Question: I'm using Visual Studio 2010 to write and debug a small program. The problem is, whenever I start the application through Visual Studio 2010 the process of my application produces page-faults in the range of 100000 per second and that slows down the program by factor 10 or more. When I start the generated executable from the file system no page-faults are generated after the start-up is complete. That happens with the debug and the (all optimizations allowed) release build. No exceptions are getting thrown.
The program itself is compiled around 200kib and when executed holds around 10mib of data with over 4gib of memory available. There are only the main thread and the thread of the logging framework running. The data is loaded once at the start and after that only the results are stored in newly allocated memory and written to the log at the end.
There does not seem to be a lot of disk activity and the Windows Resource Monitor indicates no hard faults, while the Task Manager shows ever increasing numbers. I know that some performance loss is to be expected for using an IDE, but this seems a little bit excessive. Any advice?
Note: I was able to get the count down to about half by cutting down on (de-)allocating new memory.
Process Explorer says:
It seems the debugger is at fault. If I do not attach it, it behaves as expected. Although I'm still wondering why it would provoke such a high amount of page faults, that it slows down all builds considerably.
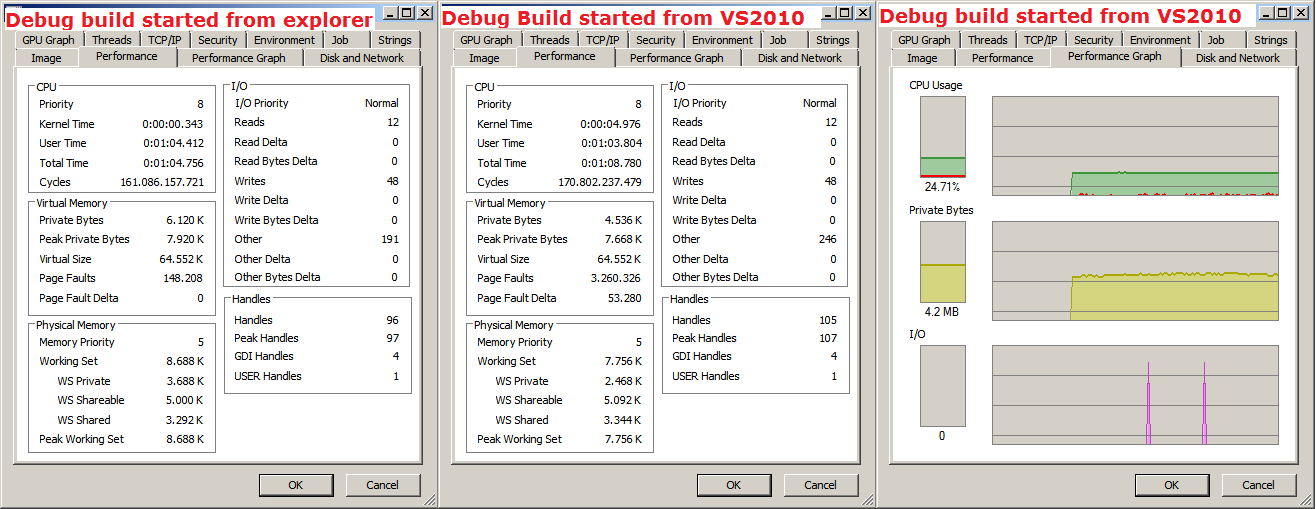
Answer: Page faults are normal. It's part of the process of allocating memory. This is nothing to worry about.